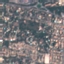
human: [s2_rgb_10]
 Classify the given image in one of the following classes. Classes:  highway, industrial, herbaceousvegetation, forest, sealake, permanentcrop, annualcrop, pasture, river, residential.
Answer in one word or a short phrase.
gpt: Residential